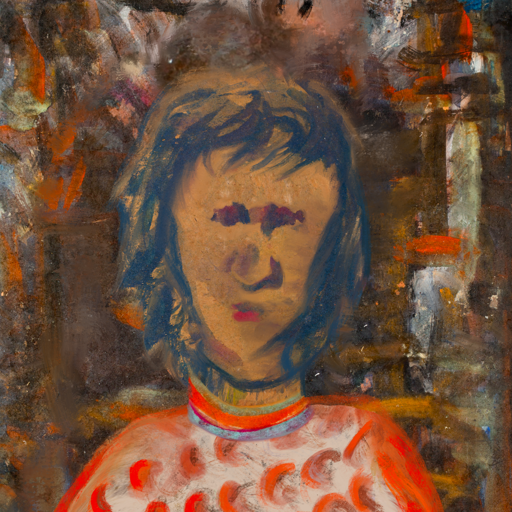
Background: GypsyQueen, Head And Neck Front: In_The_Sun, Face Front: In_The_Sun, Bust: Rupkatha, Hair Front: InTheSun, Head Accessory: Blank, Second Necklace: Blank, Necklace: Sisters, Baby: Blank